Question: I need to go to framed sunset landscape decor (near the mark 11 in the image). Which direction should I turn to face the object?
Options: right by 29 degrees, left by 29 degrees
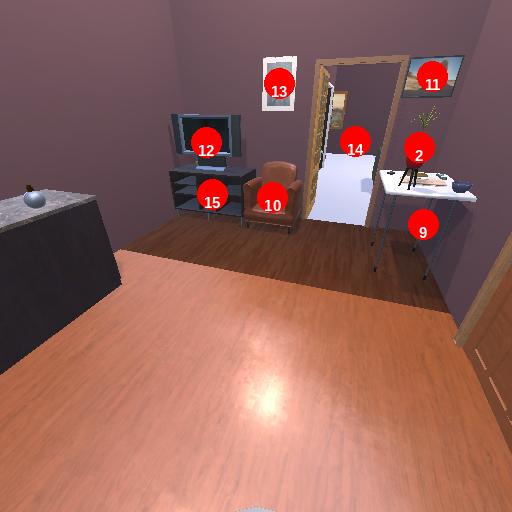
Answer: right by 29 degrees